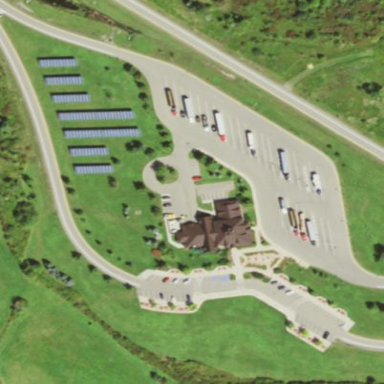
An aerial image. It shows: Rest area on the road with picnic tables.